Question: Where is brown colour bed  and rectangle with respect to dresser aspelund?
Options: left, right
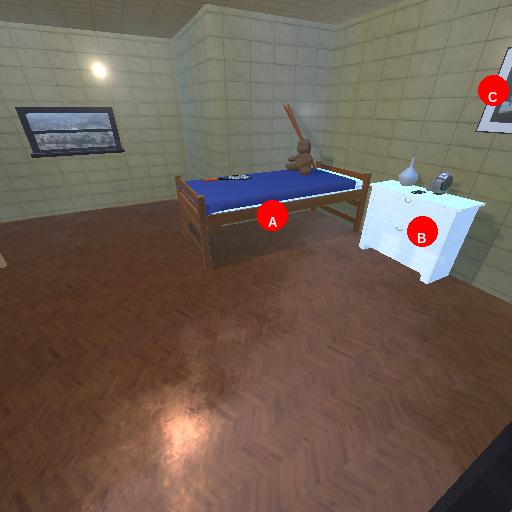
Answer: left